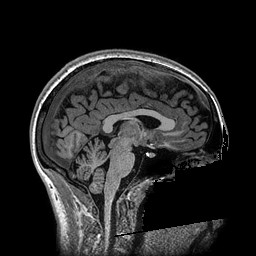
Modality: T1w
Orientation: sagittal
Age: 34
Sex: female